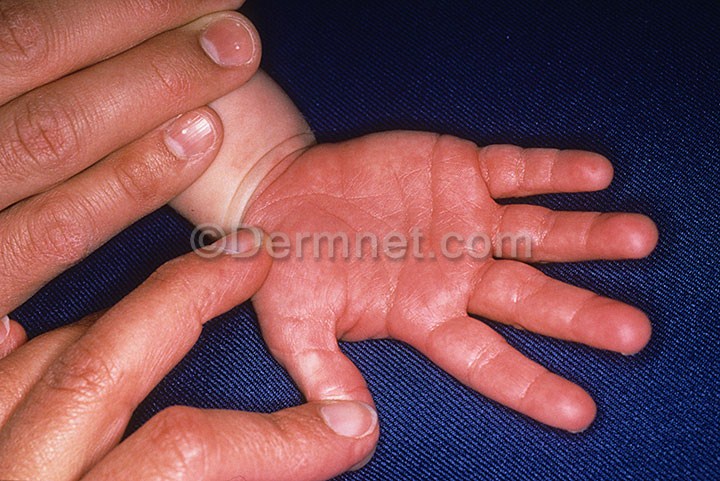
Disease: Exanthems and Drug Eruptions